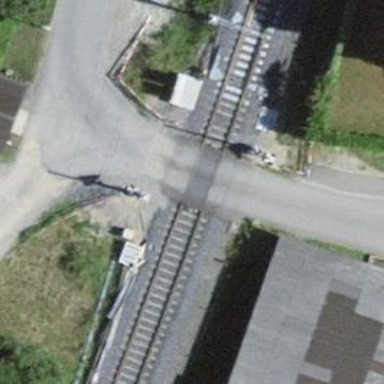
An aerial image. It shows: Level crossing along the railway.